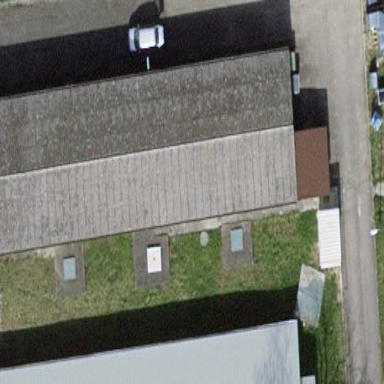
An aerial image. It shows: Office building.